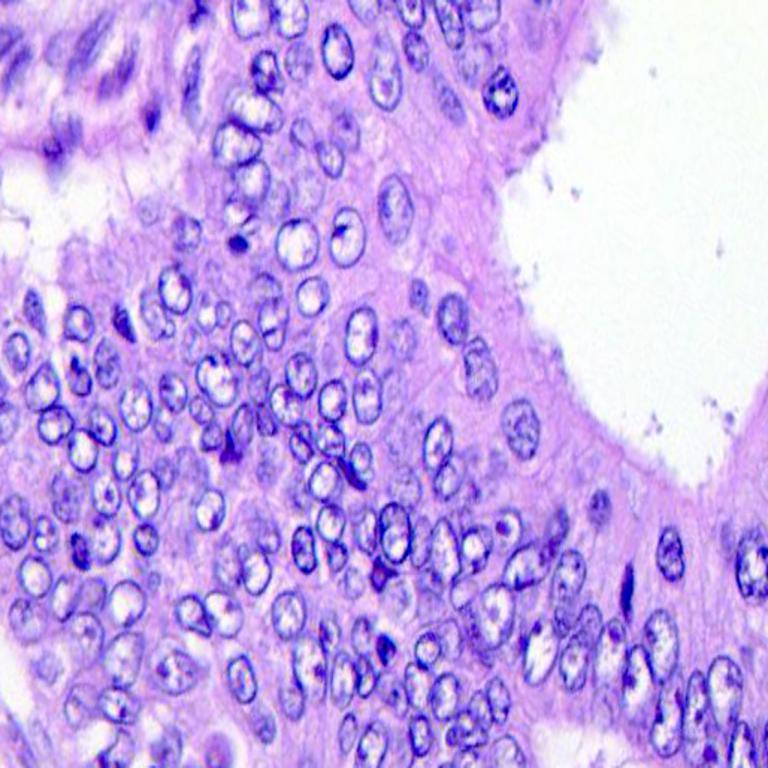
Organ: colon
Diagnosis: adenocarcinomas